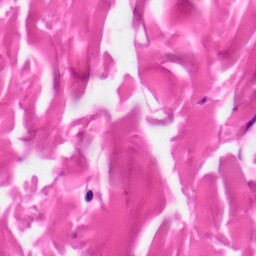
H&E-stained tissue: Skin